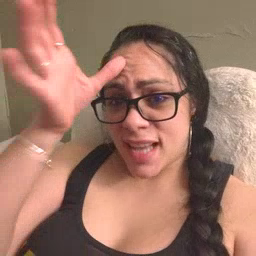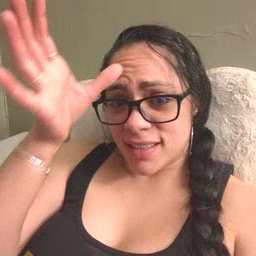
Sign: dad